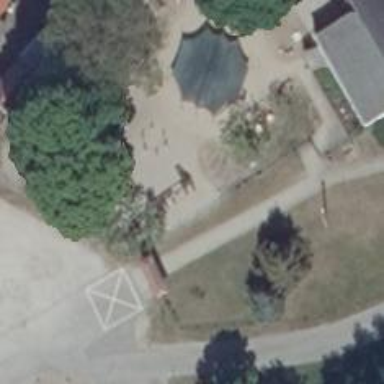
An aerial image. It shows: Playground area for leisure land.